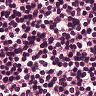
Metastatic tissue present: no